三年级 · 算术
在括号里填上合适的数, 使每种物品的质量是 1 吨.

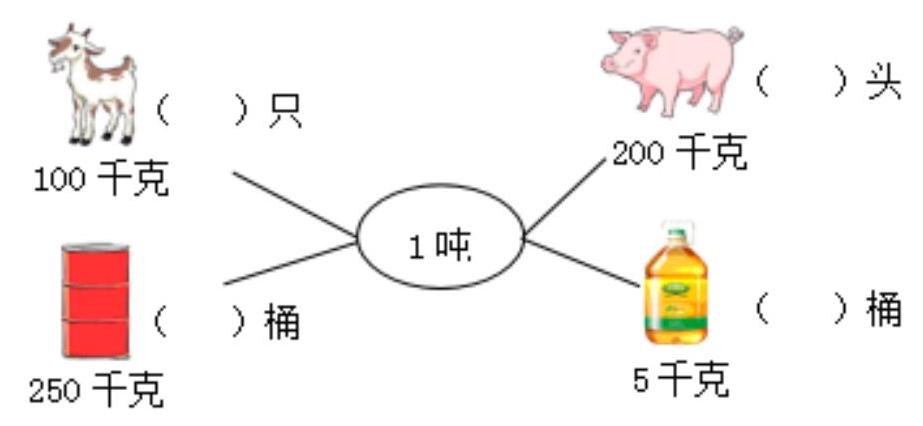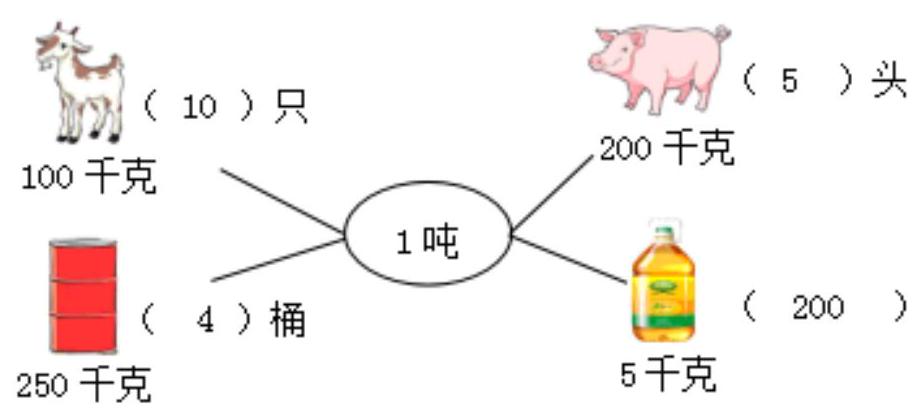
答案:
解析: